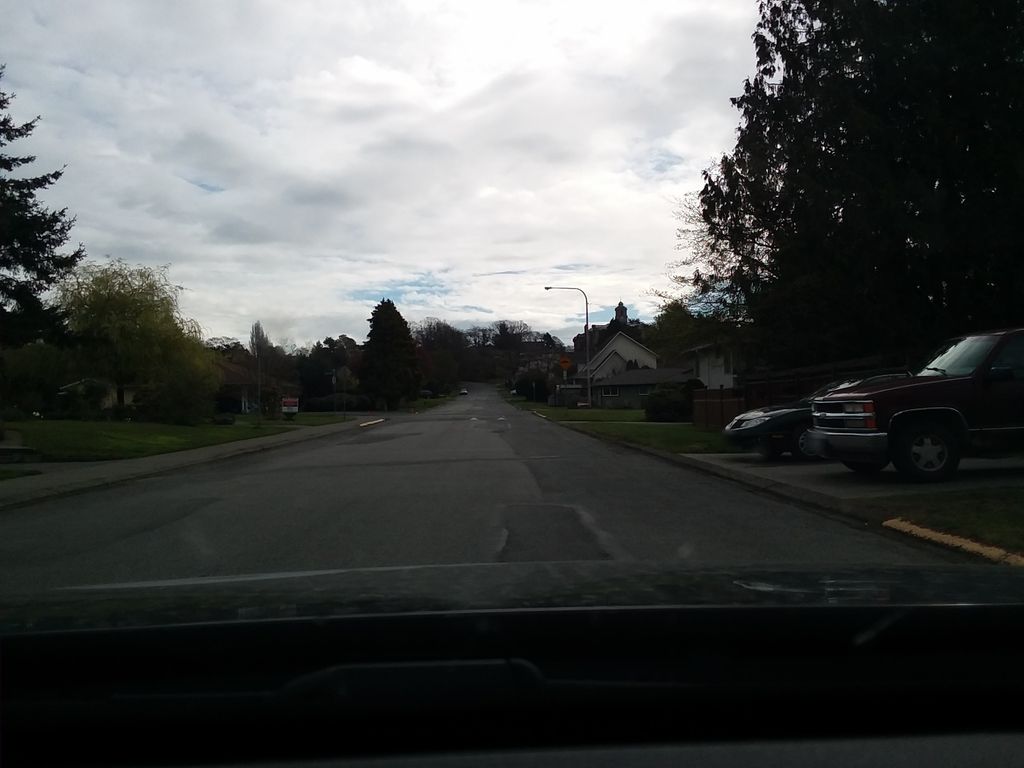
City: victoria